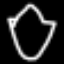
Label: diamond